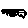
Label: zigzag